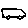
Label: car